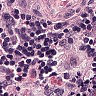
Metastatic tissue present: no